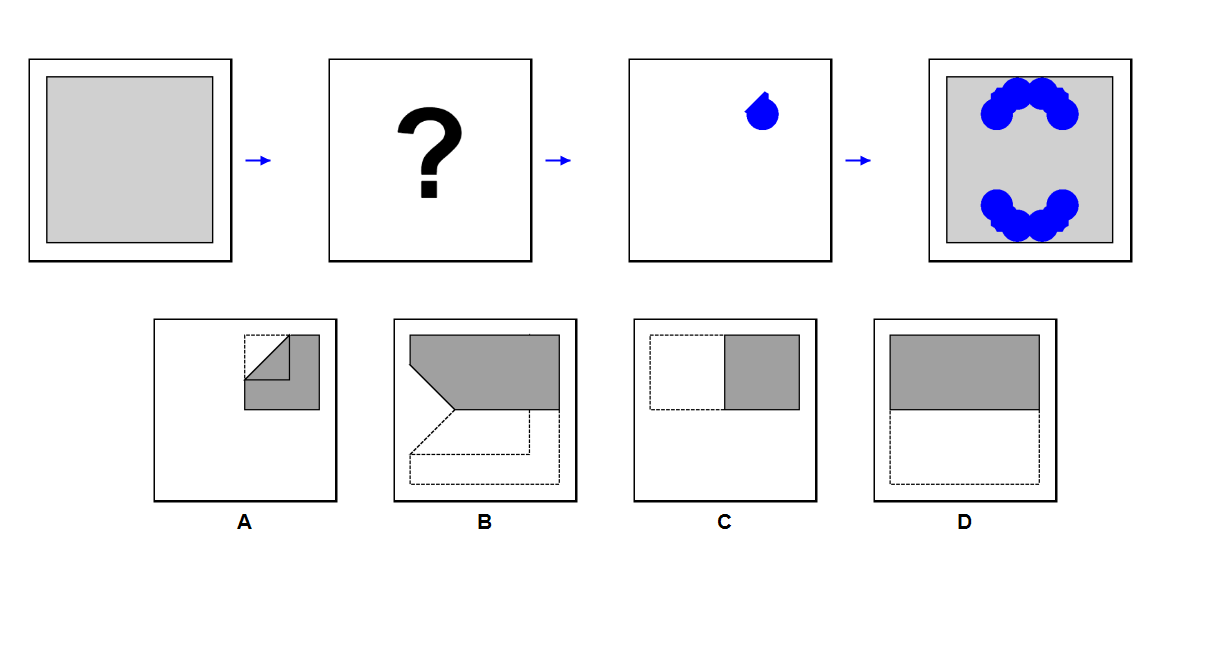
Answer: B